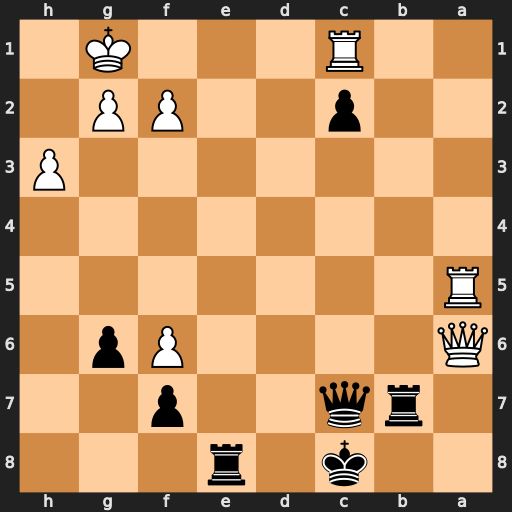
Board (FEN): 2k1r3/1rq2p2/Q4Pp1/R7/8/7P/2p2PP1/2R3K1
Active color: b
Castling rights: -
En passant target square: -
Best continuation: Re6 Qxe6+ fxe6